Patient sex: M
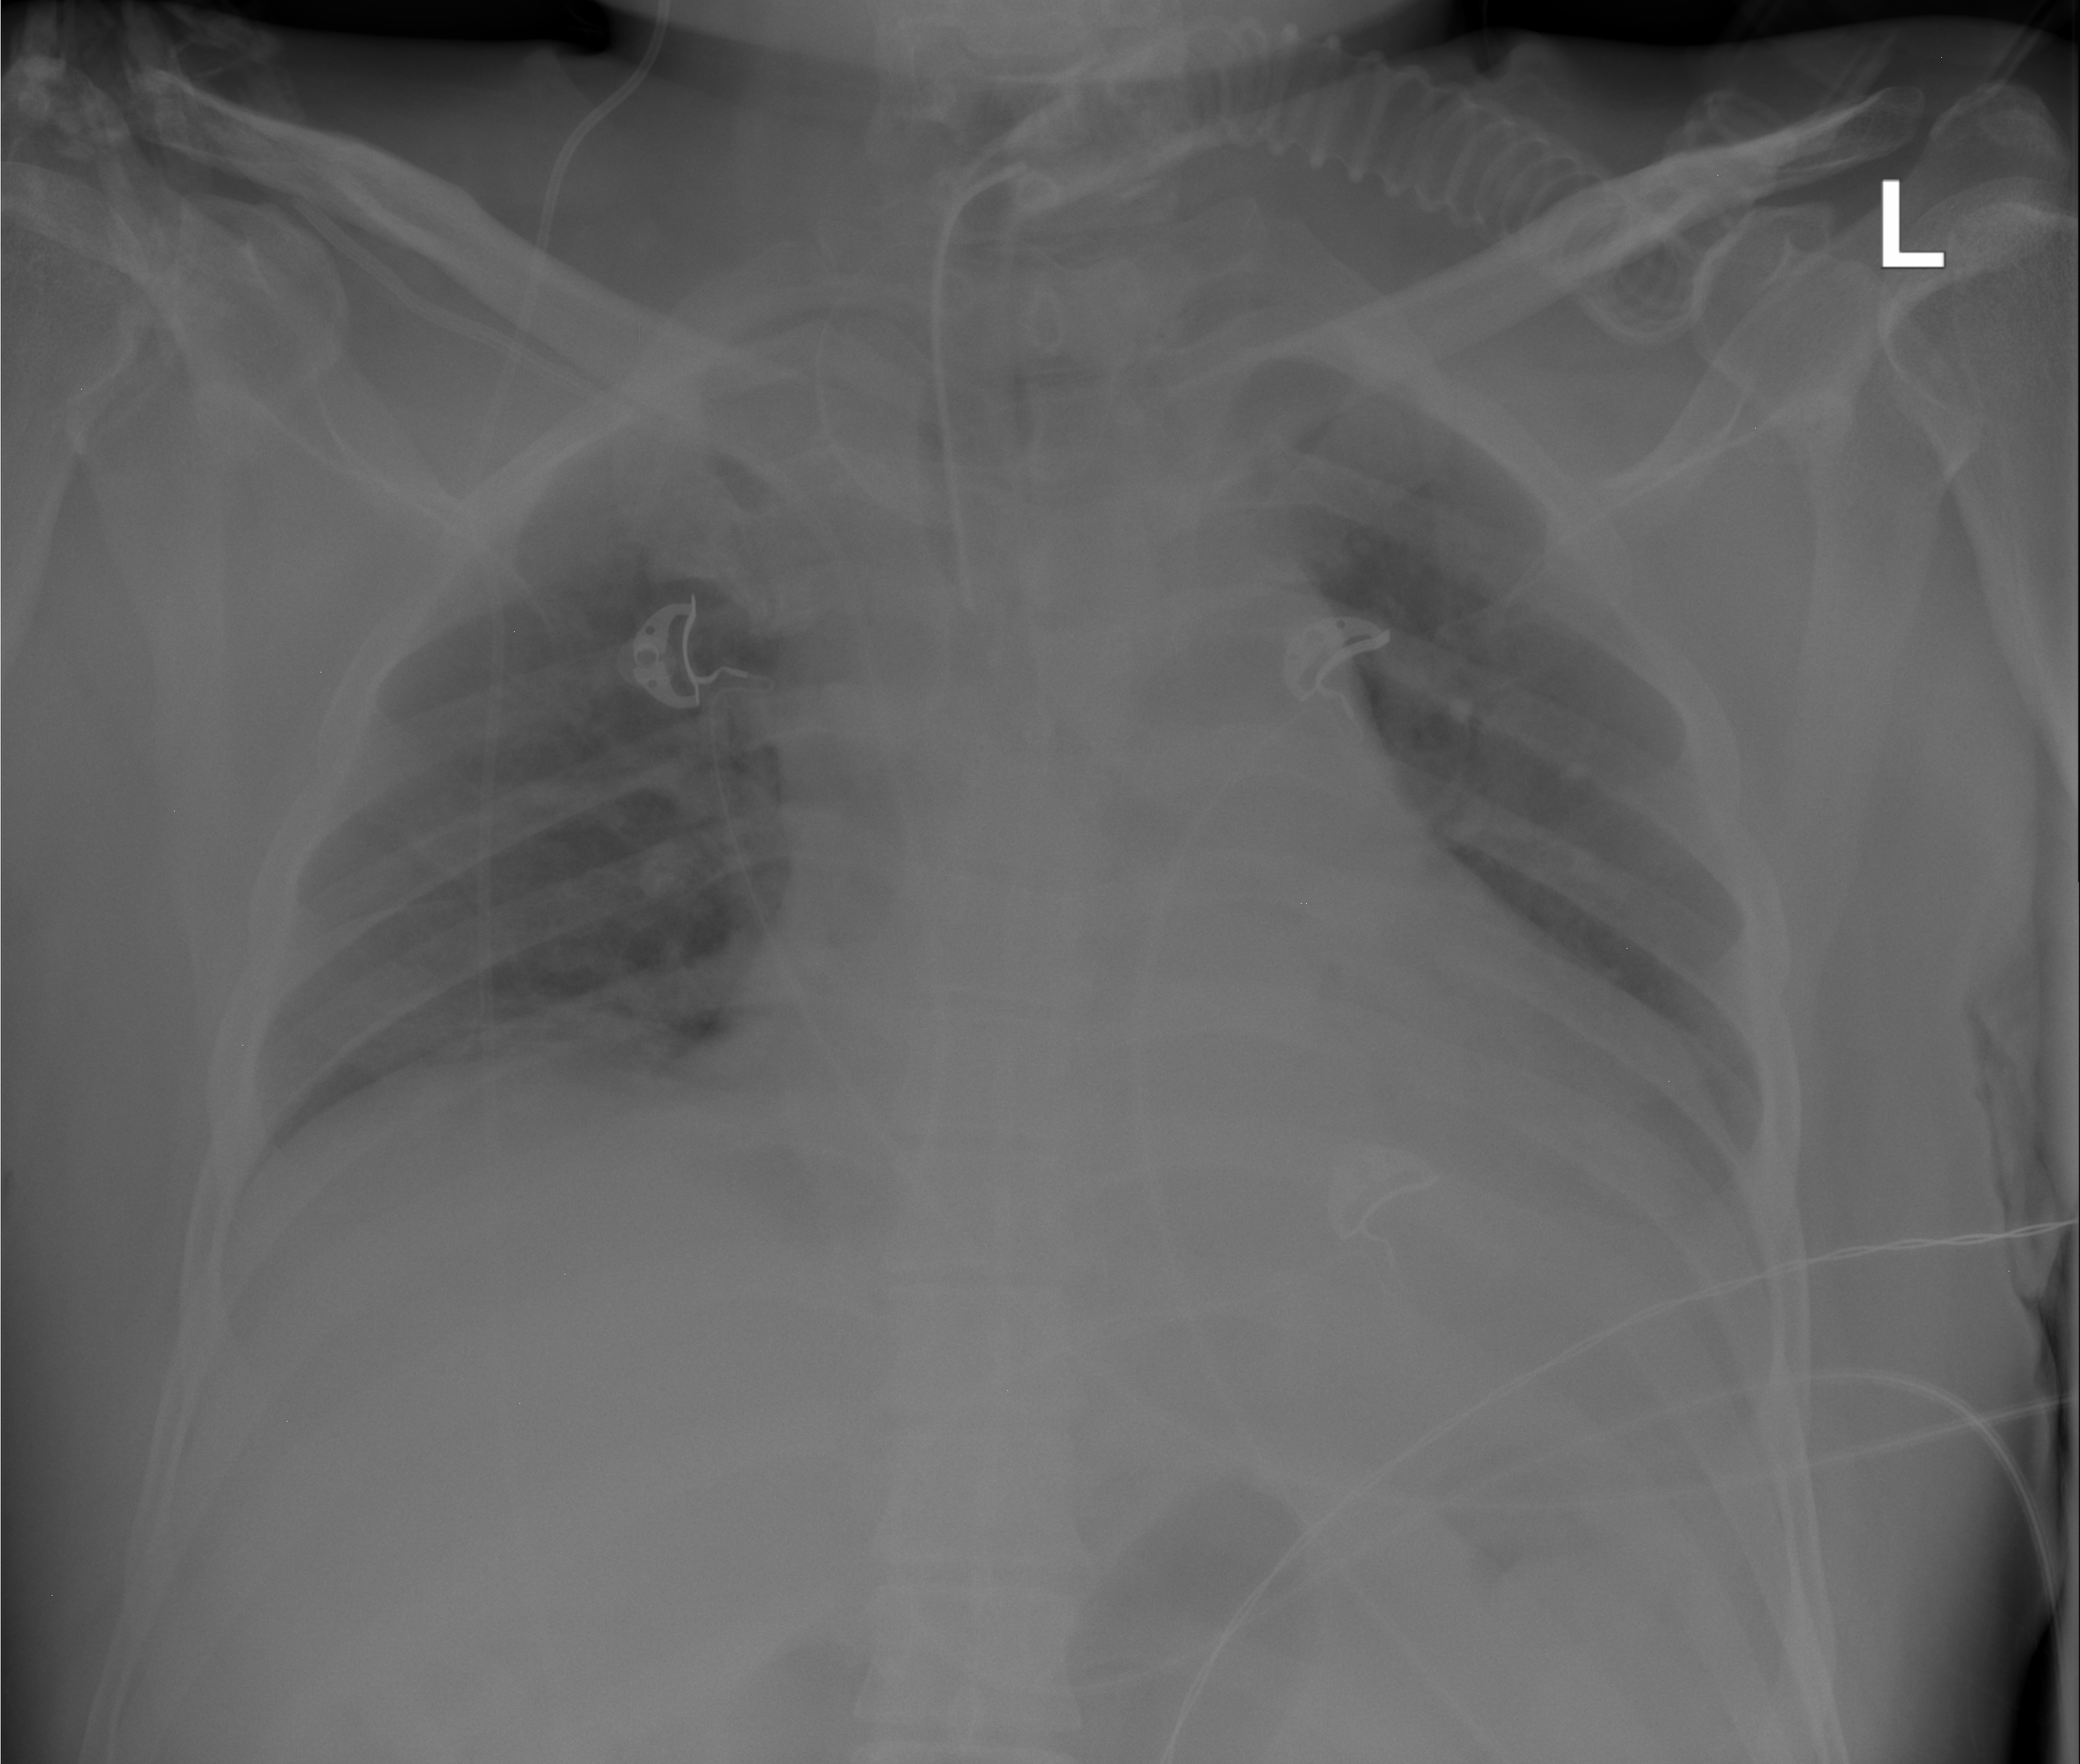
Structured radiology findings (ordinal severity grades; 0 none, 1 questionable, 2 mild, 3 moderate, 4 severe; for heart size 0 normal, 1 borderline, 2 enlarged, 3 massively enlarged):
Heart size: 2
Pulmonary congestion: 0
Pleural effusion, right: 0
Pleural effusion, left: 2
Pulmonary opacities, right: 0
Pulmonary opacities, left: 0
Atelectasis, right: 2
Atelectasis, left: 2